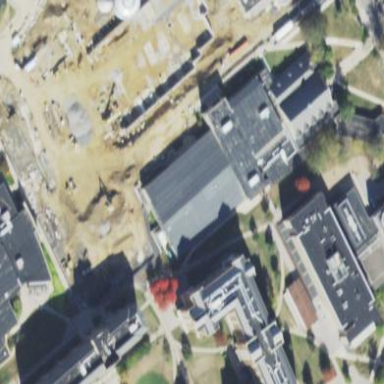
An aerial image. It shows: View of university building.